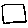
Label: square